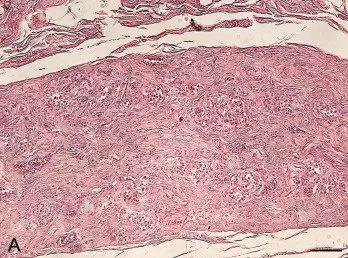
Right carotid body of Case 2 - Haematoxylin-eosin Scale bars: 100 microm.
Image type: pathology (h&e)